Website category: book
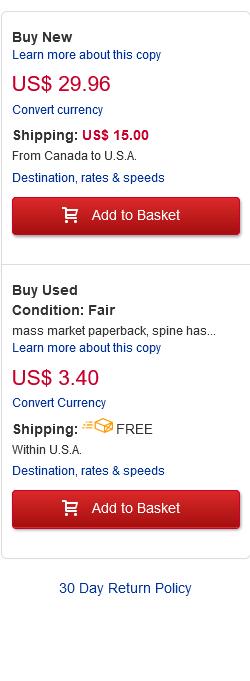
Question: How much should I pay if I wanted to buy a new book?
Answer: US$ 29.96

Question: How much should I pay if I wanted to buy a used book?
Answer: US$ 3.40

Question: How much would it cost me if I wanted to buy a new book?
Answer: US$ 29.96

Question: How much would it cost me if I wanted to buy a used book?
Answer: US$ 3.40

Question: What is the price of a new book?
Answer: US$ 29.96

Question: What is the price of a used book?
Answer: US$ 3.40

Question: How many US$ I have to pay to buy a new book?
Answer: US$ 29.96

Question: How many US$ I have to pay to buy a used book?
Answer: US$ 3.40

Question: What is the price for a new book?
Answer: US$ 29.96

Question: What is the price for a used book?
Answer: US$ 3.40

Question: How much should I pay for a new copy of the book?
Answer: US$ 29.96

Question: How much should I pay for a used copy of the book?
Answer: US$ 3.40

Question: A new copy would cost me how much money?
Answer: US$ 29.96

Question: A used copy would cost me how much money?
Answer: US$ 3.40

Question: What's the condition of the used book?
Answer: Fair

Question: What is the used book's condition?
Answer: Fair

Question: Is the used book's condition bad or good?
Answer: Fair

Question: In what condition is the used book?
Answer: Fair

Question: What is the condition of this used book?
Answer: Fair

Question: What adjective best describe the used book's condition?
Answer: Fair

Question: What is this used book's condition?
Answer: Fair

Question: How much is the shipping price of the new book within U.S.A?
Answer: US$ 15.00

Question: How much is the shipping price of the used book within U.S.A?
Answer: FREE

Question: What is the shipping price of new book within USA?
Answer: US$ 15.00

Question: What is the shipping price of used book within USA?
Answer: FREE

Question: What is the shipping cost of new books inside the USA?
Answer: US$ 15.00

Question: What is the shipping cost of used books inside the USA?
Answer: FREE

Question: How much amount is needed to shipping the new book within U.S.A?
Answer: US$ 15.00

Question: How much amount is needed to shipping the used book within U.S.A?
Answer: FREE

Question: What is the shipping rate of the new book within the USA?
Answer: US$ 15.00

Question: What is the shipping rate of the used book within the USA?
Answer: FREE

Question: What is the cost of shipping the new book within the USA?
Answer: US$ 15.00

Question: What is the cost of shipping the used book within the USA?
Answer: FREE

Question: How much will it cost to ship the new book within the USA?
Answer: US$ 15.00

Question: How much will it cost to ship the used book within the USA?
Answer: FREE